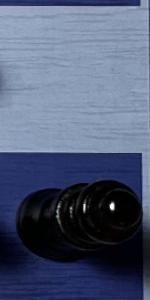
Label: Queen_Black